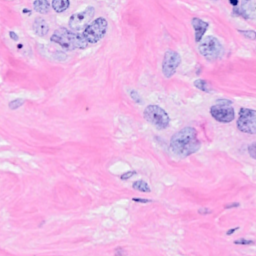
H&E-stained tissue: Breast